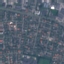
Label: Residential